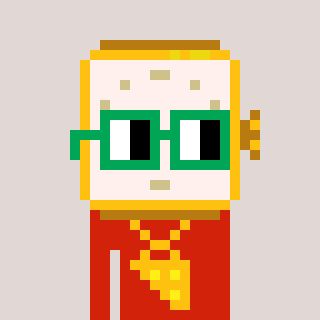
a pixel art character with square green glasses, a watch-shaped head and a red-colored body on a warm background